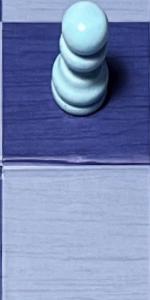
Label: Empty